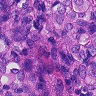
Metastatic tissue present: yes